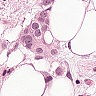
Metastatic tissue present: yes